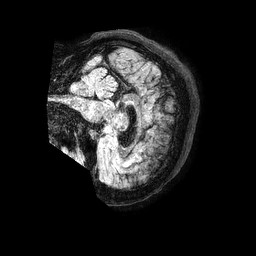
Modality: FLAIR
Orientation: sagittal
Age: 46
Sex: female
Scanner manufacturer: philips
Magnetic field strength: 1.5 T
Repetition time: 4.8 s
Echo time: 0.3 s